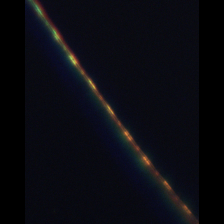
Taxon: Psuedo-nitzschia
Group: Diatoms